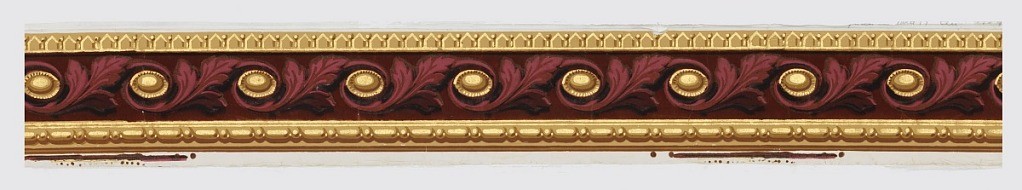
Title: Border
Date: ca. 1850
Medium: Block-printed paper, gilt, flocked
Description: Rinceau of light pink flocked leaves whose stems enclose gilt, buff and brown eye-like shapes. Bead and reel design forms lower border.